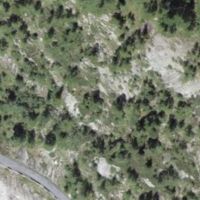
EUNIS habitat code: 23
Species observed at this site:
Hesperia comma